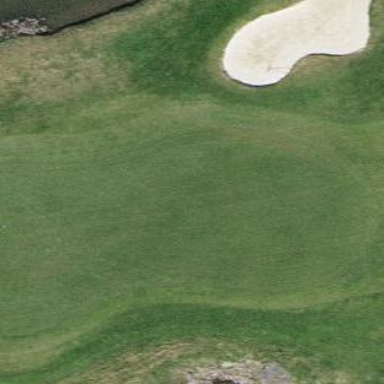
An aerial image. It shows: Golf green.